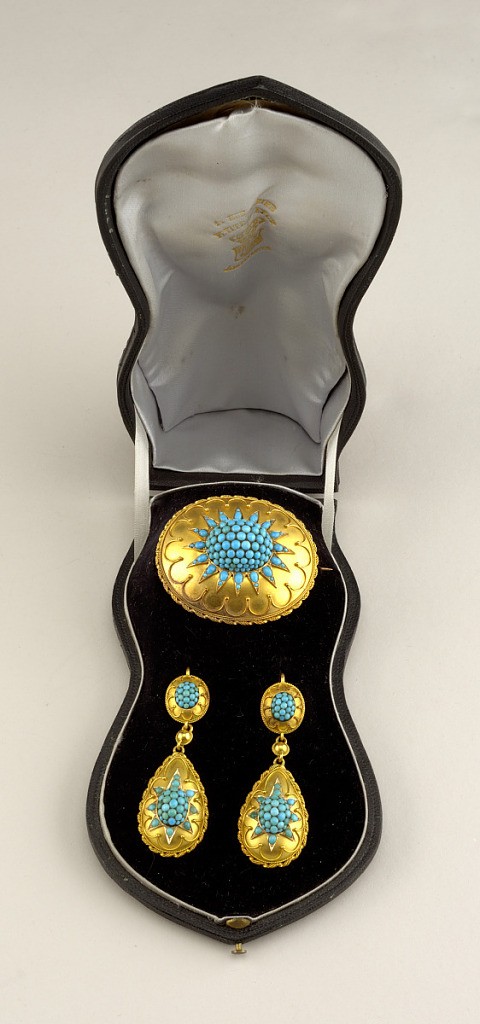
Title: Earrings, bracelet and brooch
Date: ca. 1860
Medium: Gold, turquoise
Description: Suite of turquoise and gold jewelry with a bracelet, pair of earrings and a brooch in a fitted box.  By Petiteau et Cie.